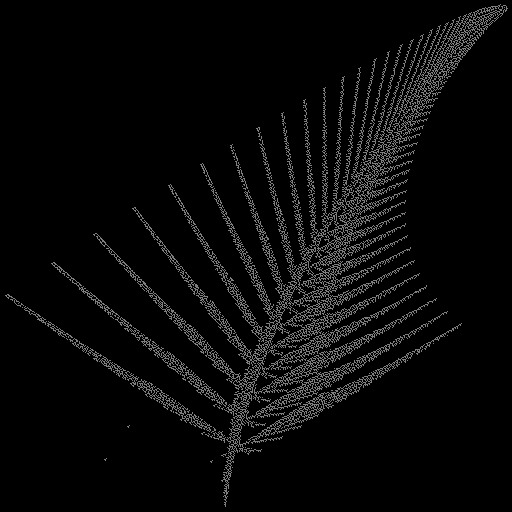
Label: deerfern